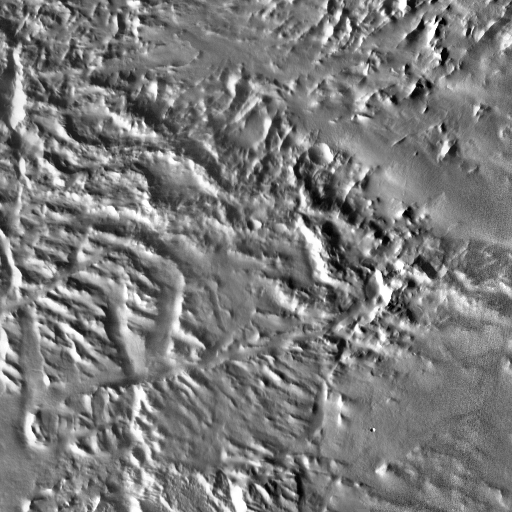
Crater classes present: Background, Buried